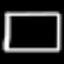
Label: square